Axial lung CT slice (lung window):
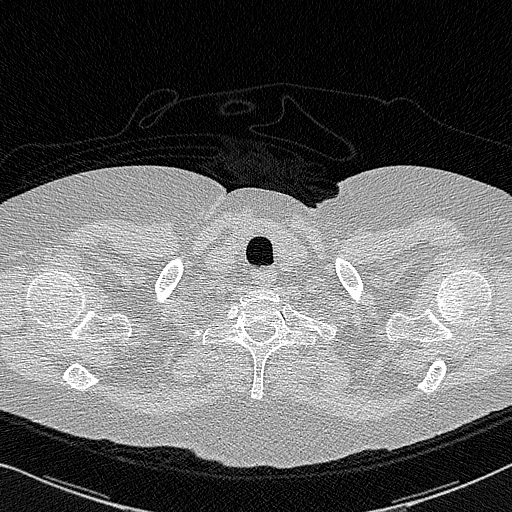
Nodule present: no